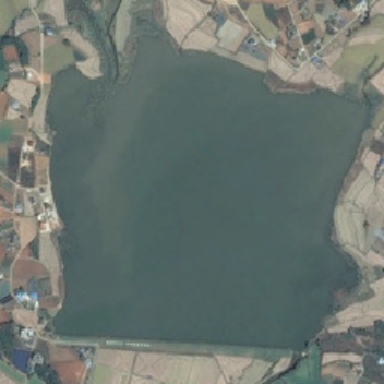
Many fields around the pool .